Question: In iTunes Connect it is possible to give a free trial period for autorenewable subscriptions.
'''
App > Manage In App Purchases > Subscription Basic > 1 Month > Offer a free trial?
'''
How can I get this information on the client? 'SKProduct' does not have any information about this as I can see. Since we're having a marketing campaign it is very confusing for the end user to not see information about the product has a trial period.
Of course it is possible to fetch this kind of information from a server I maintain, but then we'll have the overhead with updating both our server and iTunes Connect. So I don't accept this kind of answer unless it is wired up to retrieving that trial period information from Apple's services.

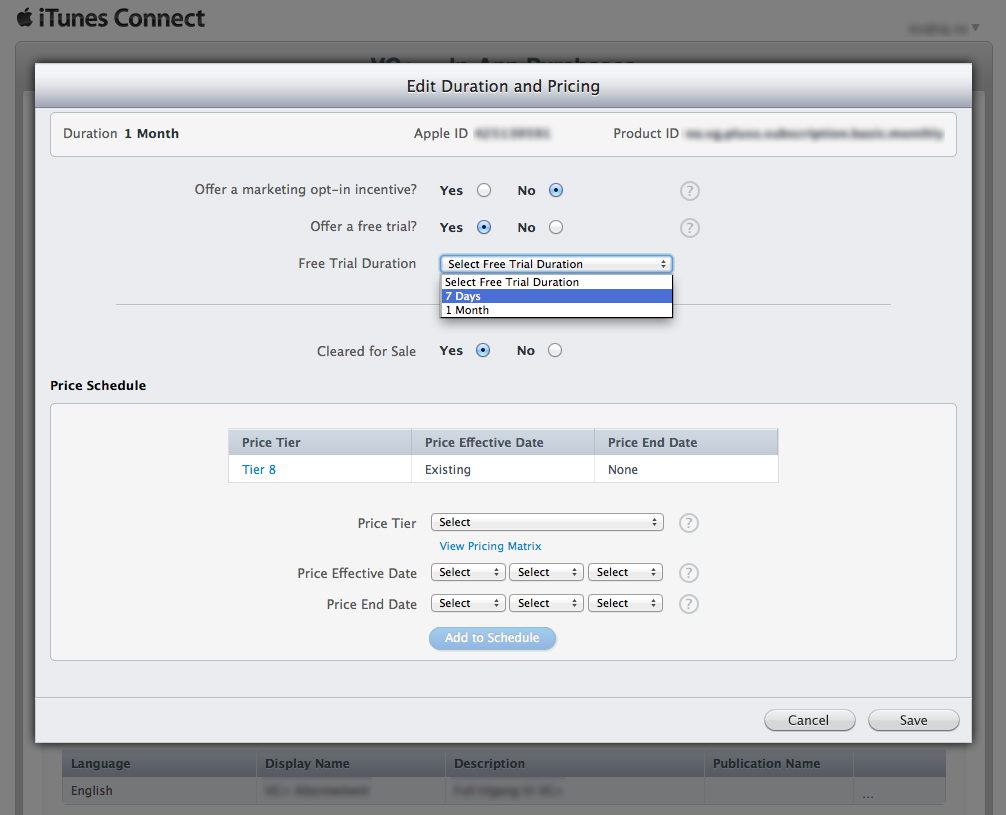
Answer: SKProduct > introductoryPrice
Available since iOS 11.2
<URL>